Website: apple
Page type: stored-credit-cards
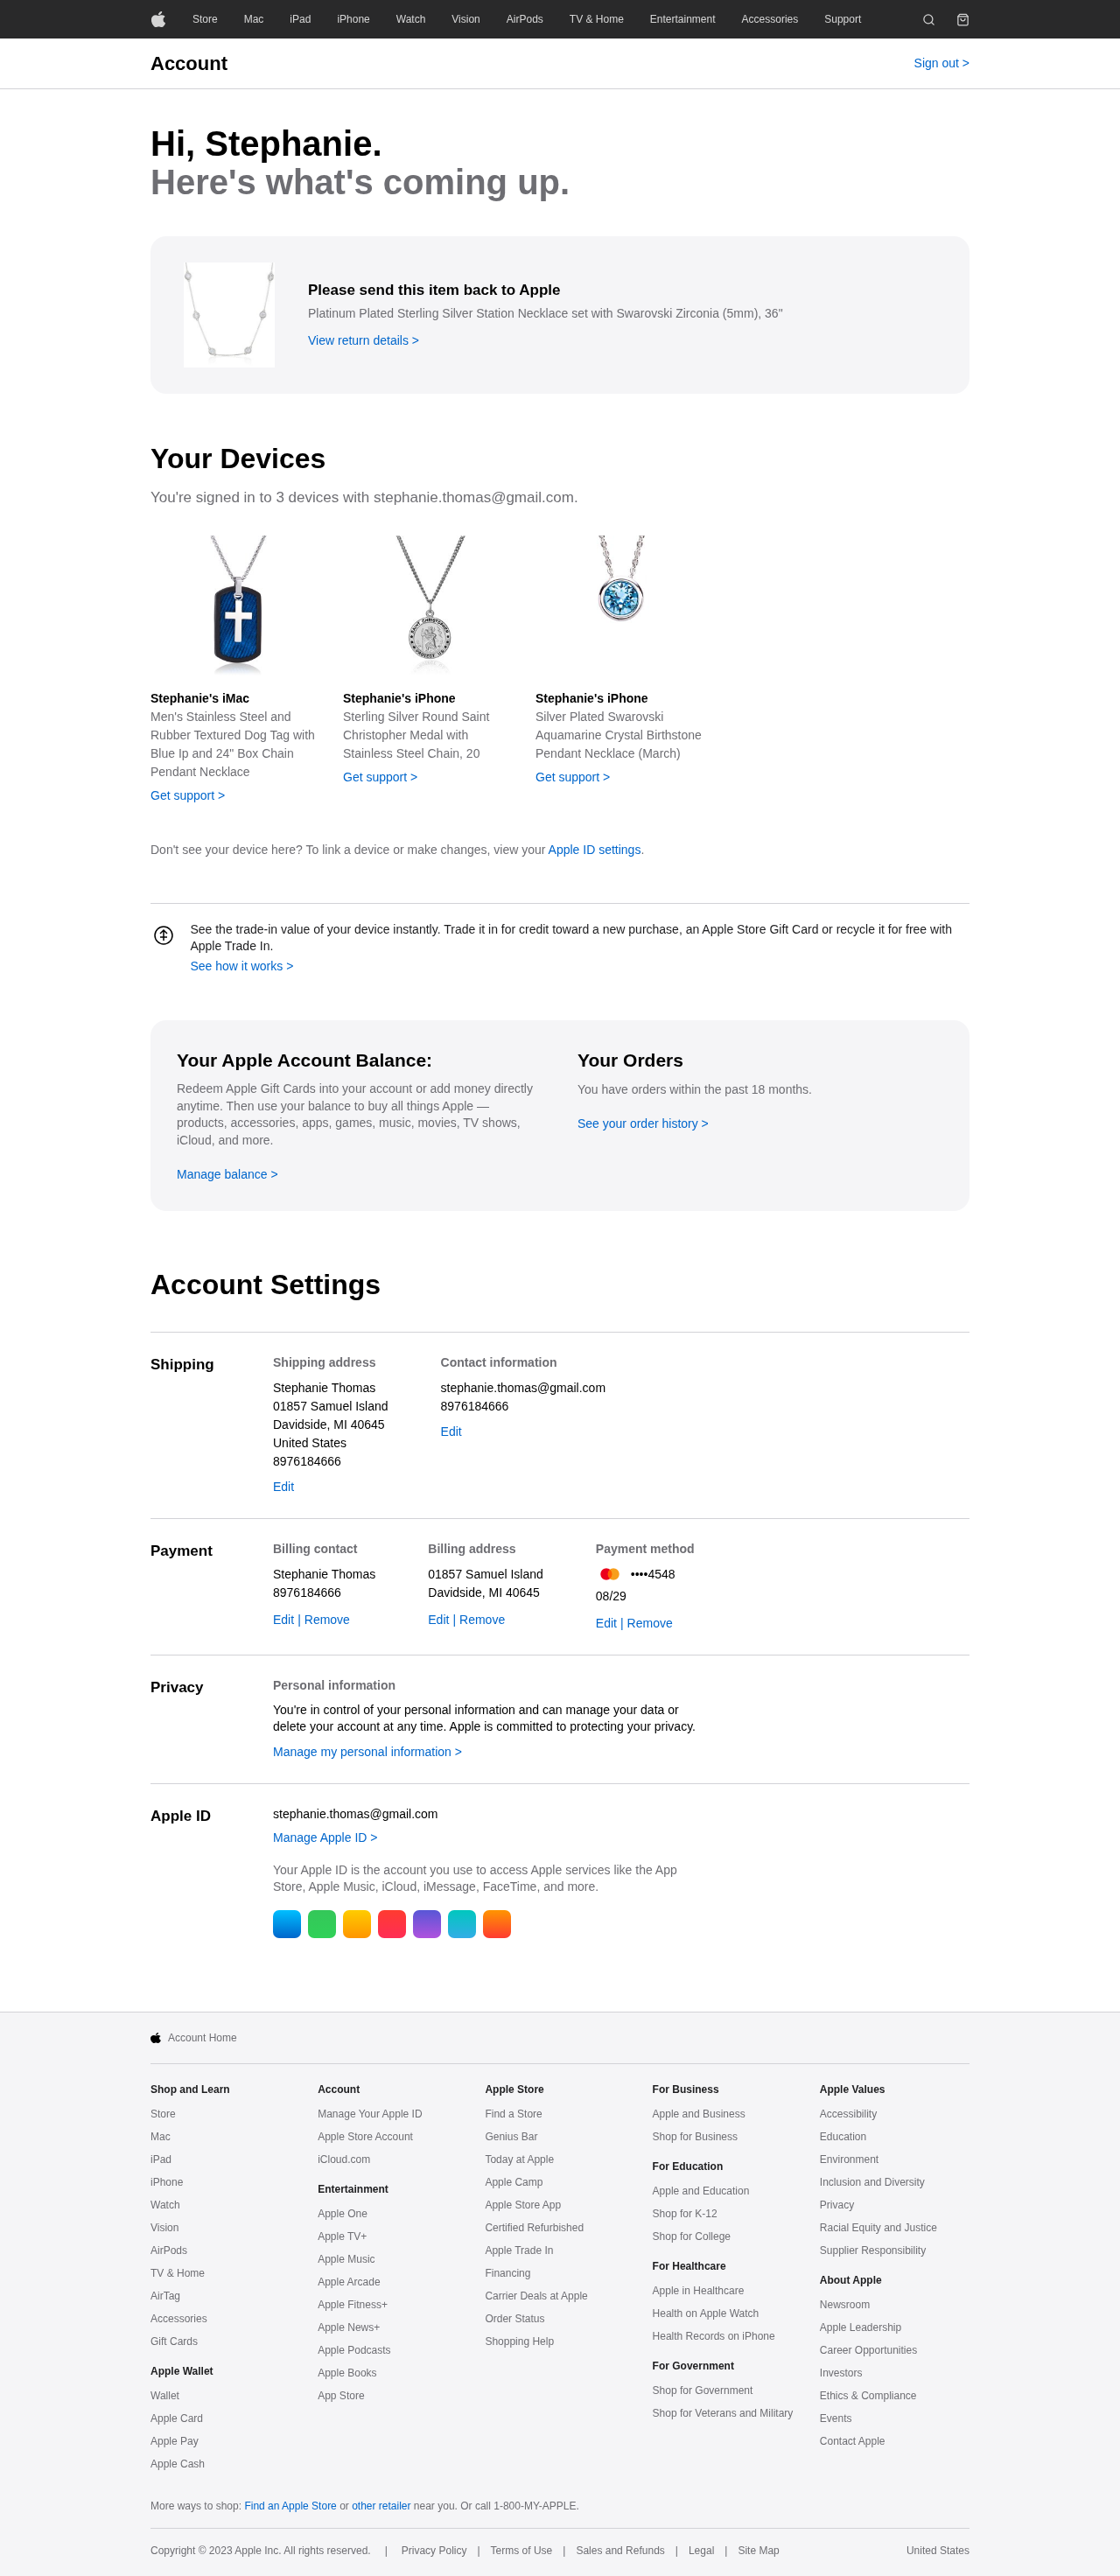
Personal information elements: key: PII_CARD_EXPIRY
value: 08/29
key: PII_CARD_LAST4
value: ••••4548
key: PII_CITY_STATE_ZIP
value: Davidside, MI 40645
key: PII_COUNTRY
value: United States
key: PII_EMAIL
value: stephanie.thomas@gmail.com
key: PII_FIRSTNAME
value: Stephanie
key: PII_FULLNAME
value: Stephanie Thomas
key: PII_PHONE
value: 8976184666
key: PII_STREET
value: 01857 Samuel Island
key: PII_FIRSTNAME2
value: Stephanie
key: PII_FIRSTNAME3
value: Stephanie
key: PII_EMAIL2
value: stephanie.thomas@gmail.com
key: PII_PHONE2
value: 8976184666
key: PII_FULLNAME2
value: Stephanie Thomas
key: PII_PHONE3
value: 8976184666
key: PII_STREET2
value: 01857 Samuel Island
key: PII_CITY_STATE_ZIP2
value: Davidside, MI 40645
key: PII_EMAIL3
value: stephanie.thomas@gmail.com
Product elements: key: PRODUCT1_NAME
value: Platinum Plated Sterling Silver Station Necklace set with Swarovski Zirconia (5mm), 36"
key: PRODUCT2_NAME
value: Men's Stainless Steel and Rubber Textured Dog Tag with Blue Ip and 24" Box Chain Pendant Necklace
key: PRODUCT3_NAME
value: Sterling Silver Round Saint Christopher Medal with Stainless Steel Chain, 20
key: PRODUCT4_NAME
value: Silver Plated Swarovski Aquamarine Crystal Birthstone Pendant Necklace (March)